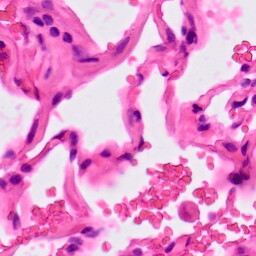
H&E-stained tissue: Lung